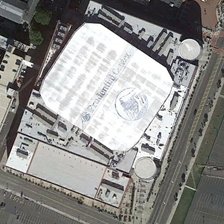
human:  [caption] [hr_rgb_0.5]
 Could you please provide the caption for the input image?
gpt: a large white center building is near two crossed roads .

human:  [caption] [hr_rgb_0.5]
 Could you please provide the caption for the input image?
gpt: a basketball court is next to the center .

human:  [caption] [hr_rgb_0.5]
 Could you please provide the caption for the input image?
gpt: the center is surrounded by dark green trees .

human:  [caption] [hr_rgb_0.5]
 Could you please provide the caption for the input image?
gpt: the center is surrounded by dark green trees .

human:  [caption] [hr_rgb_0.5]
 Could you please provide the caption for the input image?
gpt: a large white center building is near two crossed roads .